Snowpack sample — Rabbit Ears Pass, Jackson County, Colorado, USA (12/17/25, 1:08 PM MST)
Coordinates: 40.387, -106.625
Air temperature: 34 °F
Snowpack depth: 46 cm
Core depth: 20 cm
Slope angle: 6°, slope face: 165°
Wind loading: medium
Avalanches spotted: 0
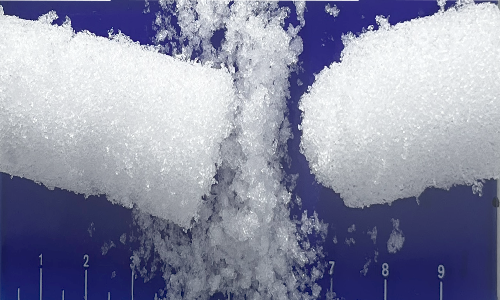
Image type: core
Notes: No avalanches spotted nearby, although collected in a meadowy area with minimal risk on this face of the pass.